Interaction volume radius: 5 \u00c5
Interaction volume height: 10 \u00c5
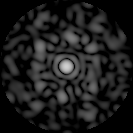
Disorder parameter: 0.8116